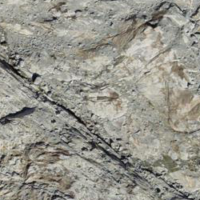
EUNIS habitat code: 48
Species observed at this site:
Chamaenerion dodonaei